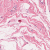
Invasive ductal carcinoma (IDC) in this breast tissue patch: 0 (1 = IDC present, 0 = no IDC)